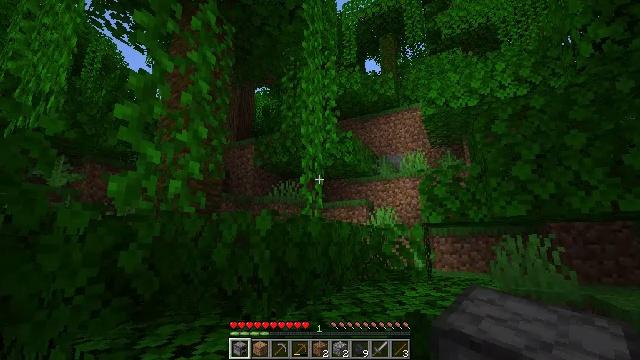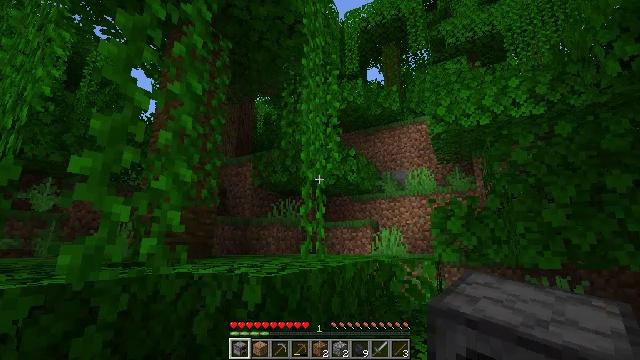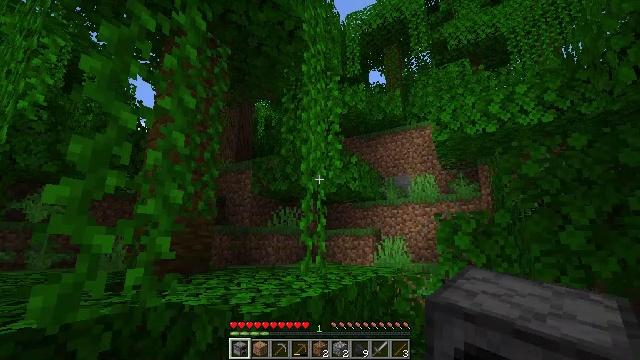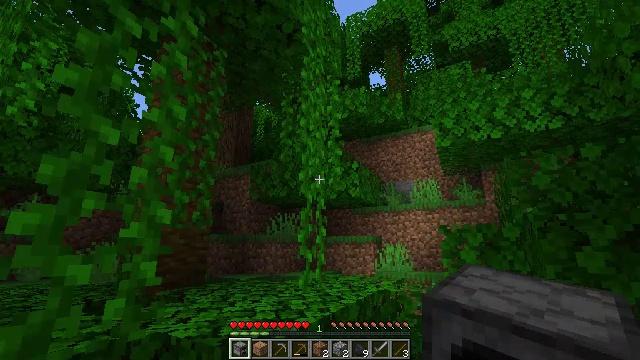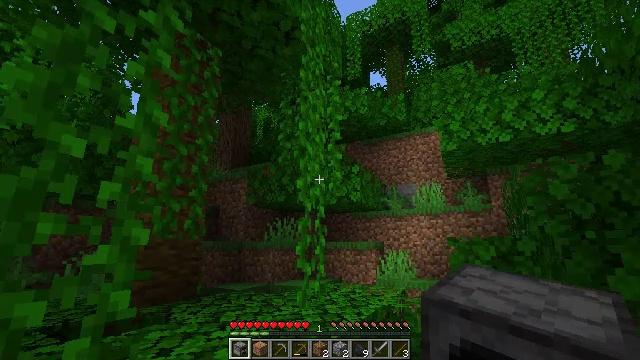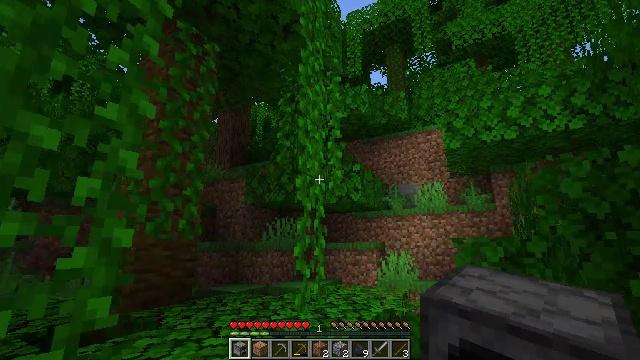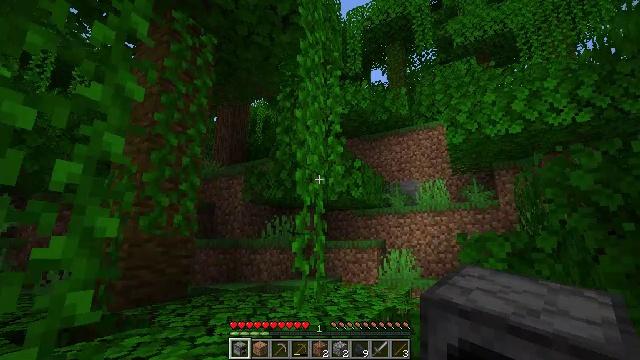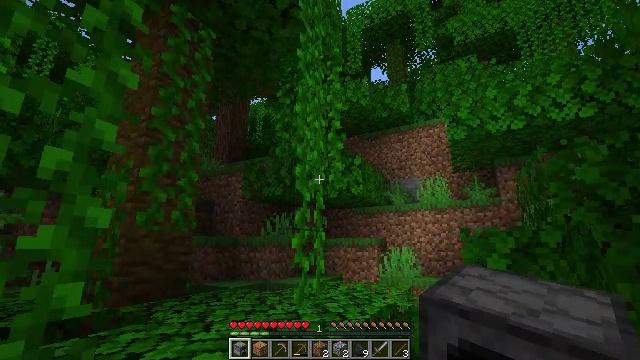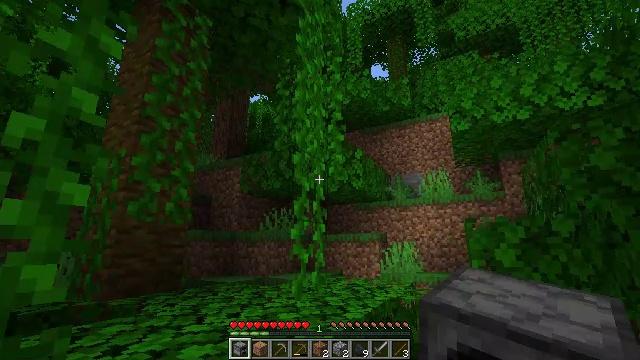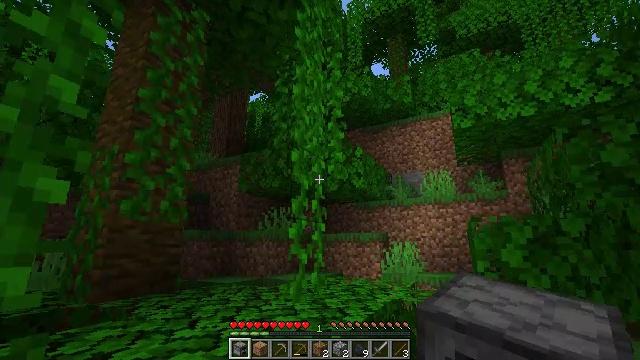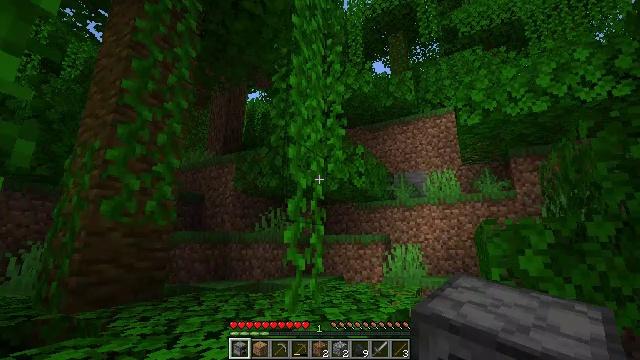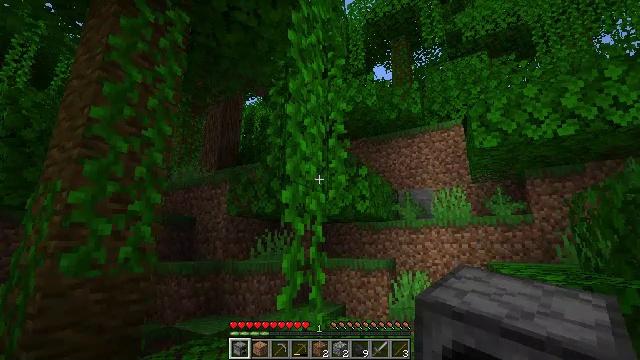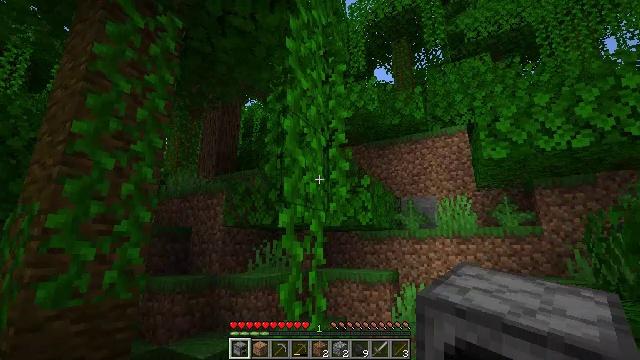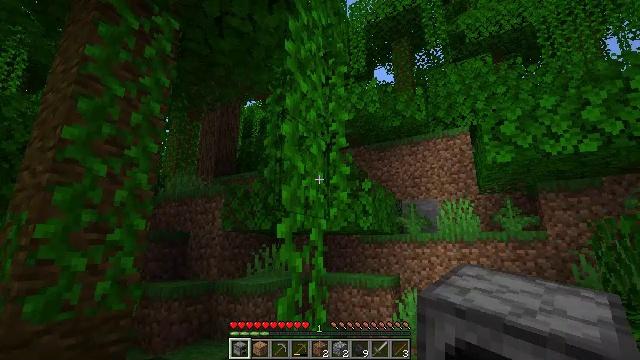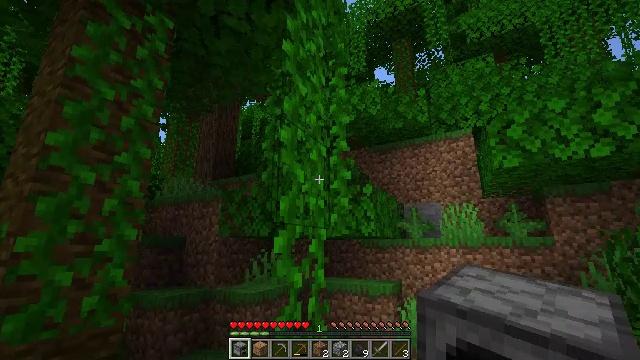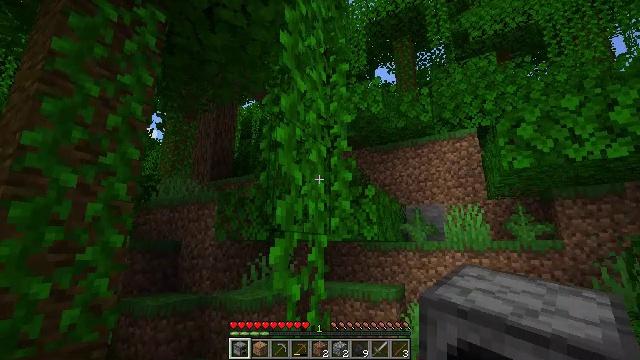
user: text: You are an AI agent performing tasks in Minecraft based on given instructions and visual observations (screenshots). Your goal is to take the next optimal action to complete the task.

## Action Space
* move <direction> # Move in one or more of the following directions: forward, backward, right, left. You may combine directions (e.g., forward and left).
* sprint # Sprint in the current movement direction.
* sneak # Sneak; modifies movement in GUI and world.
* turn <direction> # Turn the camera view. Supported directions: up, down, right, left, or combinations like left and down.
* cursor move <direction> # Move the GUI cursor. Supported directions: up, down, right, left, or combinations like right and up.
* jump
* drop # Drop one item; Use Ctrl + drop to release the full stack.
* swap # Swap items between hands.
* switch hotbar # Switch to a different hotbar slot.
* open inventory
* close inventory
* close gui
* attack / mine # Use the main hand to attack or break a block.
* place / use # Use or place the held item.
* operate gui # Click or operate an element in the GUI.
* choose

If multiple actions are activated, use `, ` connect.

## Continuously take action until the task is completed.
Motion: motion action
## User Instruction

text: Collect some bamboo.
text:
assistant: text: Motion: move forward, jump
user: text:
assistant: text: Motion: move forward, jump
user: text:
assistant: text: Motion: move forward, jump
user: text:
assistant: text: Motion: move forward, jump
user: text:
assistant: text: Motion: move forward, jump
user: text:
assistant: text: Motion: move forward, jump
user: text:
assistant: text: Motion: move forward, jump
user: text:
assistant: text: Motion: move forward, jump
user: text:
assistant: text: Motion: move forward, jump
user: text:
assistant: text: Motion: move forward, jump
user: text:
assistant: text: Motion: move forward, jump
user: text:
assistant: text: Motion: move forward, jump
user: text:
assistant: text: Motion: move forward, jump
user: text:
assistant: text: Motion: move forward, jump
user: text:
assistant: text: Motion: move forward, jump
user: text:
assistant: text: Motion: move forward, jump
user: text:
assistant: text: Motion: move forward, jump
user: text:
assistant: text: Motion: move forward, jump
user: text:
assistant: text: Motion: move forward, jump
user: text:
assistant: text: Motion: move forward, jump
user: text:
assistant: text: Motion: move forward, jump
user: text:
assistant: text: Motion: move forward, jump
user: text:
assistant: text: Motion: move forward, jump
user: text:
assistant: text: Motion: move forward, turn left and down, jump
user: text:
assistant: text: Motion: move forward, turn left and down, jump
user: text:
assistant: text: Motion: move forward, turn left and down, jump
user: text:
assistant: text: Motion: move forward, jump
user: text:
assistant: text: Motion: move forward, turn left, jump
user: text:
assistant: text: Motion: move forward, turn left, jump
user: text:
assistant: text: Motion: move forward